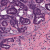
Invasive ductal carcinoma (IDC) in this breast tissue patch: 1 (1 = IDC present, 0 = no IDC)